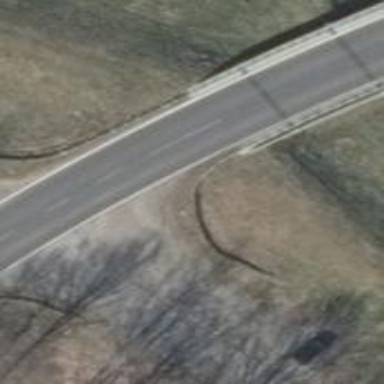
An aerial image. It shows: Secondary road with paved surface.